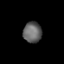
Tissue: lung
Cell type: T cells
Senescence score: 0.2312
Nuclear area (px): 379
Mean DAPI intensity: 98.586